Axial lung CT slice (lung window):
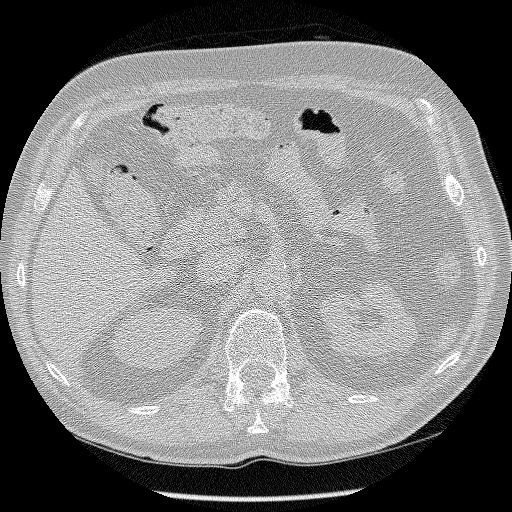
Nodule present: no